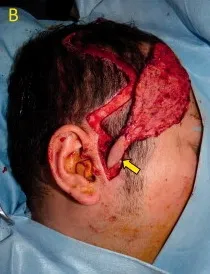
Intraoperative photograph. A skin paddle (arrow) was made from the anterior part of the right ear (B).
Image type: medical_photograph (other_medical_photograph)